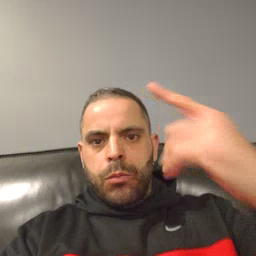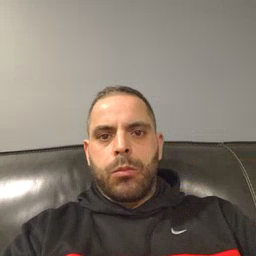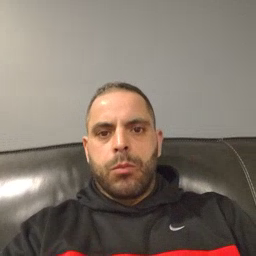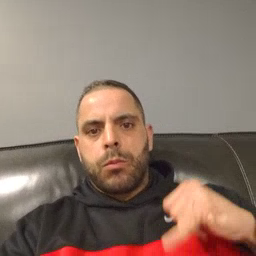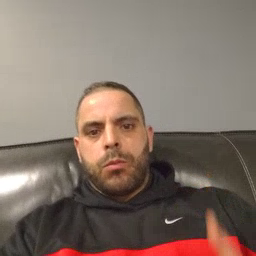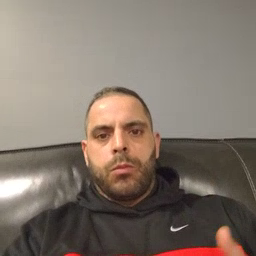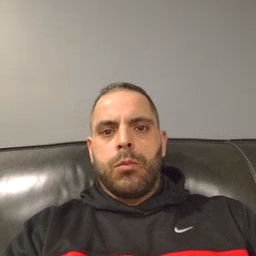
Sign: jacket